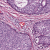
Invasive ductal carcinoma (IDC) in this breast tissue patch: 0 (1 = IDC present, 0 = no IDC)